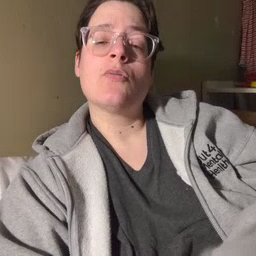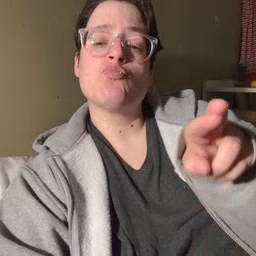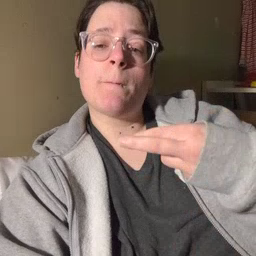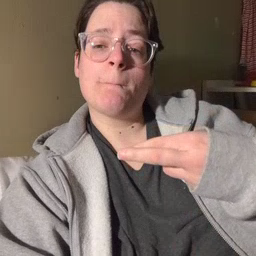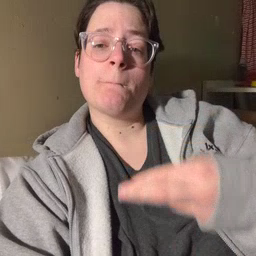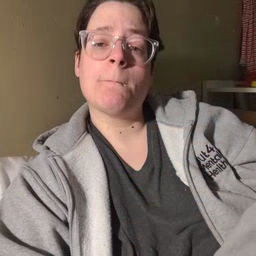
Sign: room